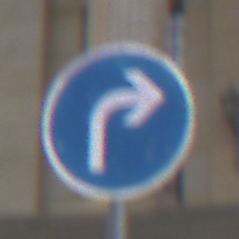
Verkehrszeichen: VorgeschriebeneFahrtrichtungRechts
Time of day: Midday
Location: Outdoor (Urban)
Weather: Overcast
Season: NotSpecified
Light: Natural